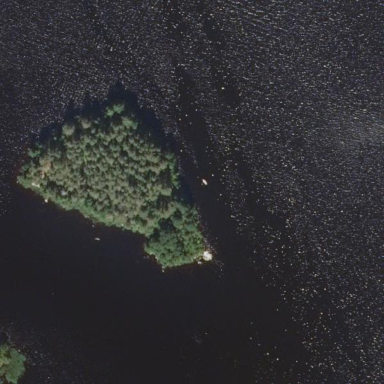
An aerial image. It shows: Islet covered with woodland.